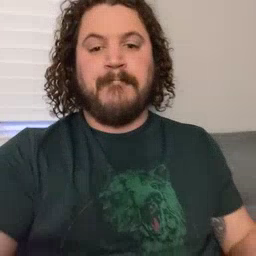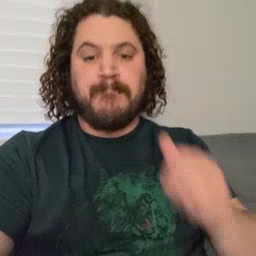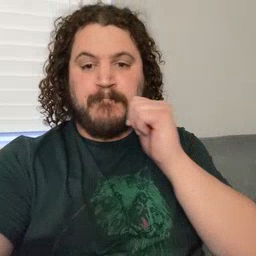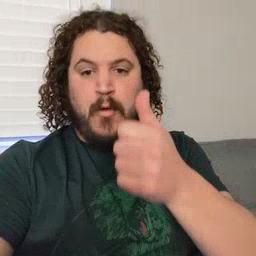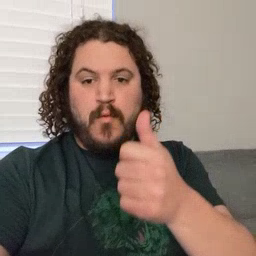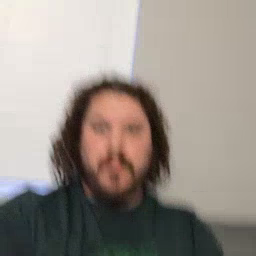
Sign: tomorrow